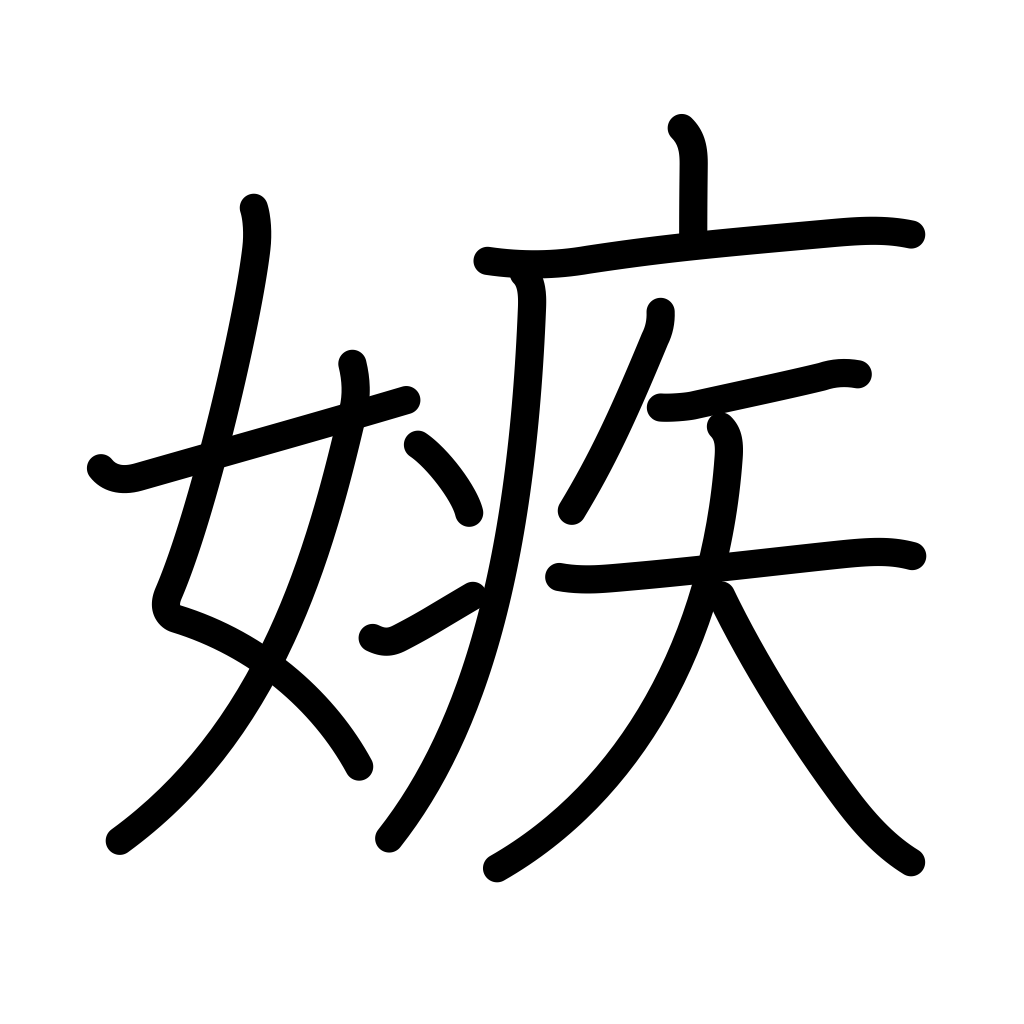
Meaning: jealous, envy